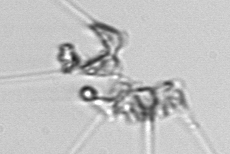
Label: Asterionellopsis_glacialis